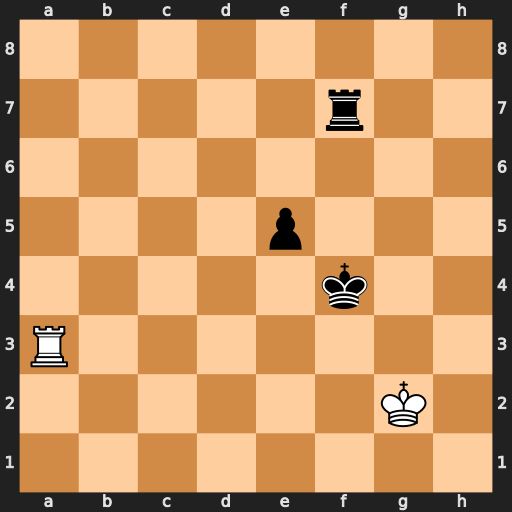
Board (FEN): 8/5r2/8/4p3/5k2/R7/6K1/8
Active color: w
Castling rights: -
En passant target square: -
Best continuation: Rf3+ Ke4 Rxf7